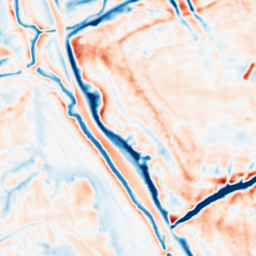
Category: multiscale
Decomposition family: dog_multiscale
Decomposition parameters: sigma_ratio: 1.4
n_scales: 5
base_sigma: 1
Upsampling method: bilinear
Upsampling parameters: scale: 8
Upsampling scale: 8